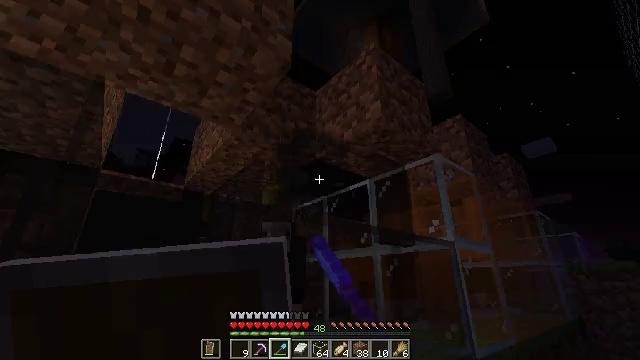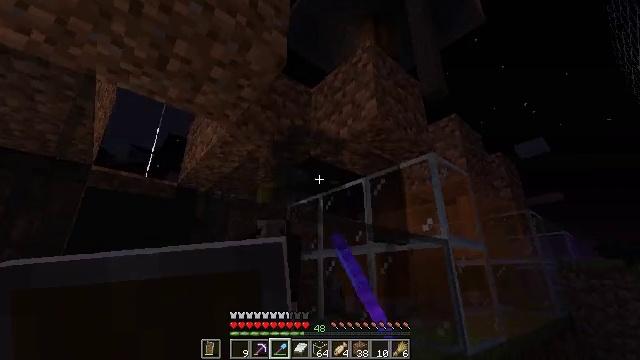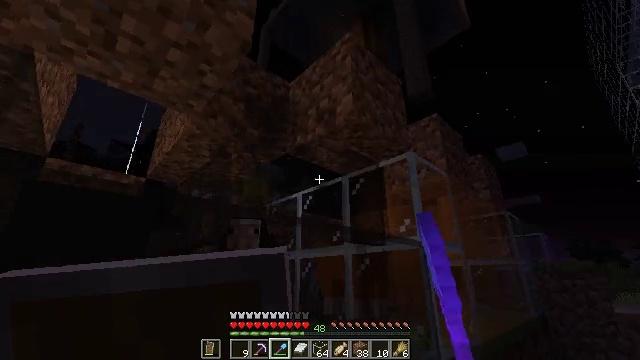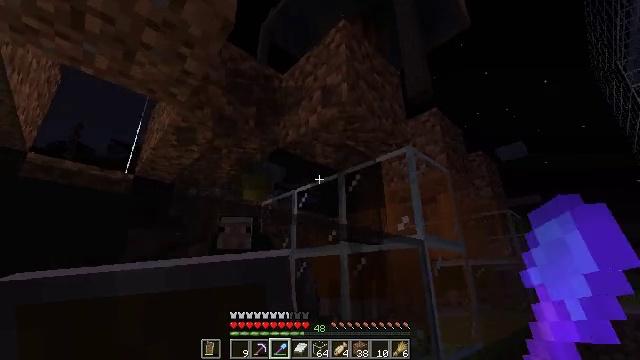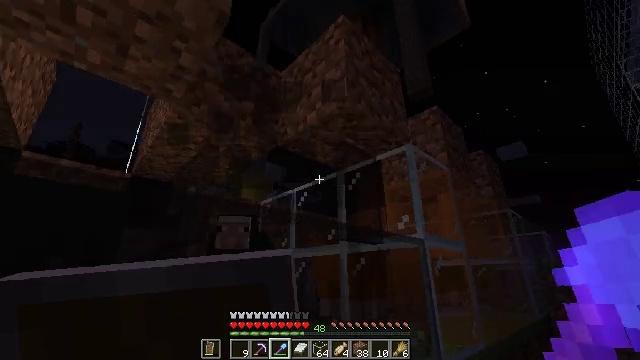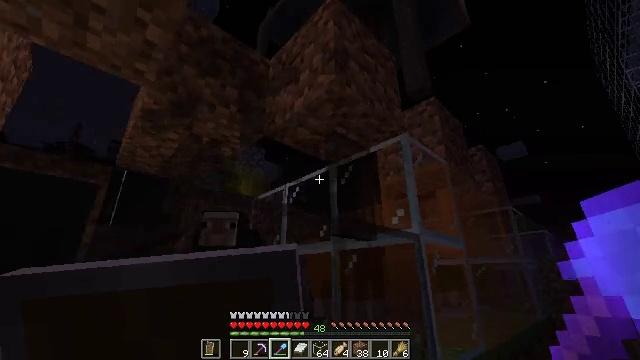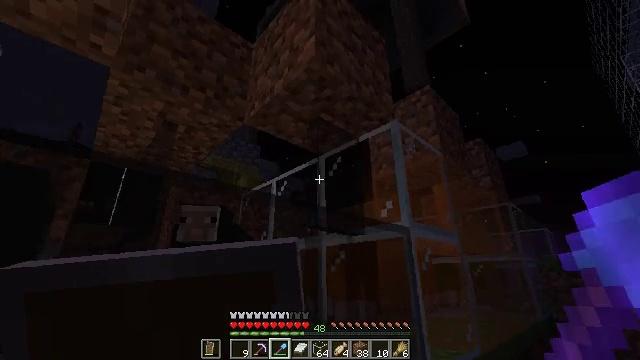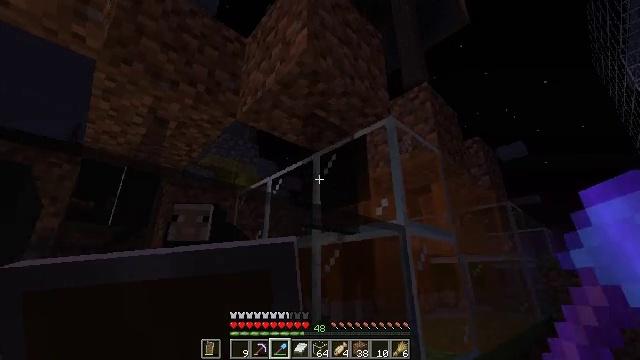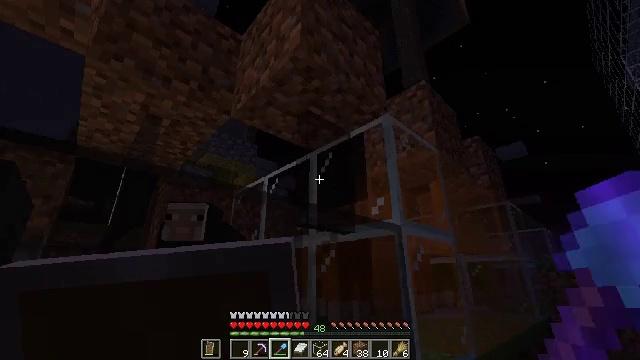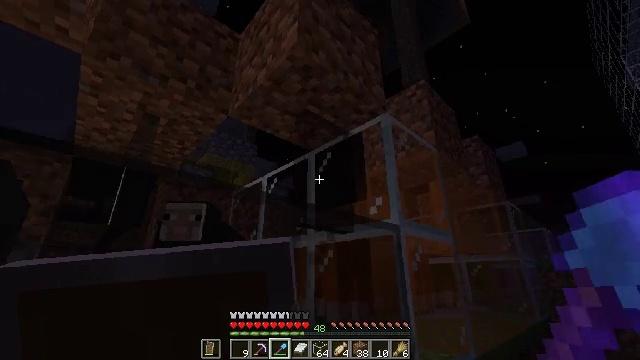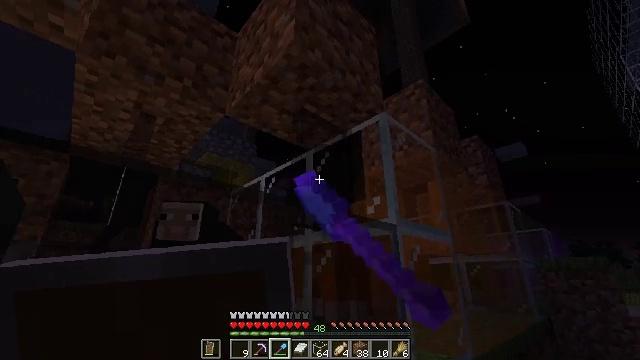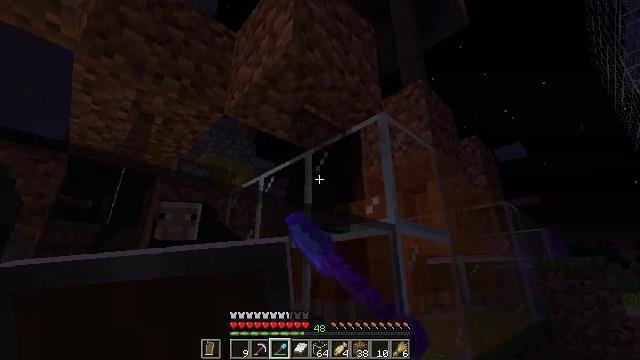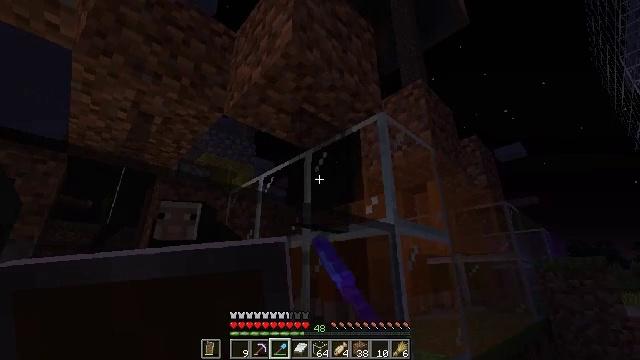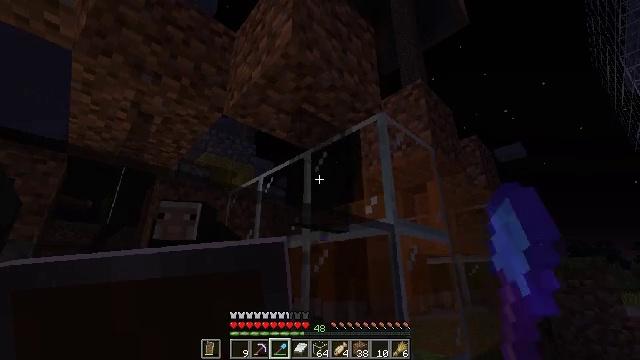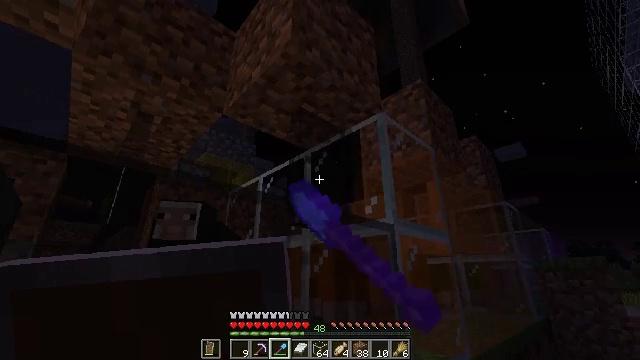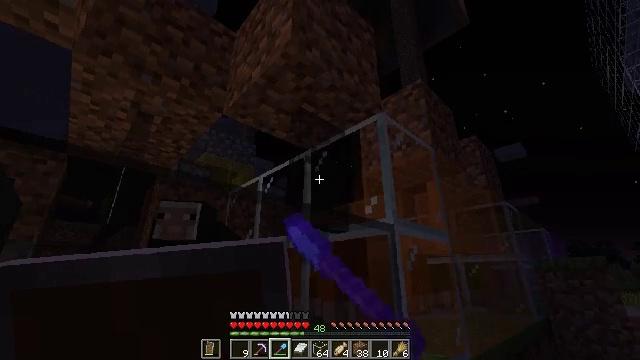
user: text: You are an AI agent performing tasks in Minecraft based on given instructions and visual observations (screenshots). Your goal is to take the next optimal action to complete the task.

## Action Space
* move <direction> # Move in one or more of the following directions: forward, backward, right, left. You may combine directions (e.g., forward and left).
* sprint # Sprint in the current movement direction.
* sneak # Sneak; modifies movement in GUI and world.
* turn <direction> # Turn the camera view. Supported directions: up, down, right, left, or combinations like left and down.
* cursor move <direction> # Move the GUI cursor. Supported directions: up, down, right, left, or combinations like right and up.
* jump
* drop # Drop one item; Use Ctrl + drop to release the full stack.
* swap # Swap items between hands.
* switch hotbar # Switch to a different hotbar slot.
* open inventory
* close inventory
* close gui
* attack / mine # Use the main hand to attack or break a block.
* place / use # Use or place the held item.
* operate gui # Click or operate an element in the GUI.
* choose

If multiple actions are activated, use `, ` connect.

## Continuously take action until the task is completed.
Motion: motion action
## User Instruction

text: Recycle the black stained glass pane.
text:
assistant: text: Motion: move forward and move right, attack / mine
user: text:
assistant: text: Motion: move forward and move right, turn right, attack / mine
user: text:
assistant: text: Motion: move forward
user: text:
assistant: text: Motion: move forward and move right
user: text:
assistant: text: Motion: move forward and move right
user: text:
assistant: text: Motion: no_op
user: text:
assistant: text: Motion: no_op
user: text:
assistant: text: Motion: no_op
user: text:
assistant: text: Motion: attack / mine
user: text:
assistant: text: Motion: attack / mine
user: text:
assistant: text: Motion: attack / mine
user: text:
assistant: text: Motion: attack / mine
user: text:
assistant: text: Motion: attack / mine
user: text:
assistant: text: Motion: attack / mine
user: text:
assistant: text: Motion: attack / mine
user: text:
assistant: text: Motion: attack / mine
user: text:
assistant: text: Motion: attack / mine
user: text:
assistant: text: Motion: attack / mine
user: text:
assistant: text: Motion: attack / mine
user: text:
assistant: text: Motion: attack / mine
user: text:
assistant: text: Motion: attack / mine
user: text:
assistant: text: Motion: attack / mine
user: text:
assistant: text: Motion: attack / mine
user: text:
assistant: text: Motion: attack / mine
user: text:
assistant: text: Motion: attack / mine
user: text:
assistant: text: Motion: no_op
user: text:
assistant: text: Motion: no_op